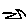
Label: zigzag